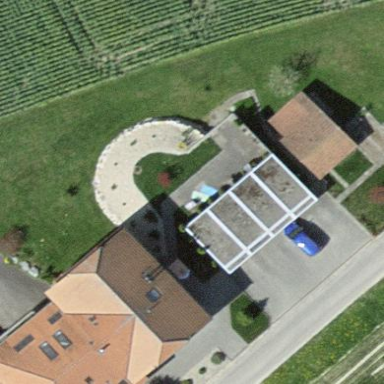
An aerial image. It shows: Garage.